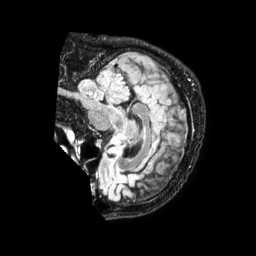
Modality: FLAIR
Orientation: sagittal
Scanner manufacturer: philips
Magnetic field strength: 1.5 T
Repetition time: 4.8 s
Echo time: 0.3364 s